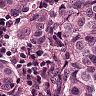
Metastatic tissue present: yes